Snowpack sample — Loveland Pass, Silver Plume, Colorado, USA (1/12/25, 11:40 AM MST)
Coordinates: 39.66, -105.88
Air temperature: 7 °F
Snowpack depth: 140 cm
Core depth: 10 cm
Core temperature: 41 °F
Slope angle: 11°, slope face: 30°
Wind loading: high
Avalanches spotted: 2
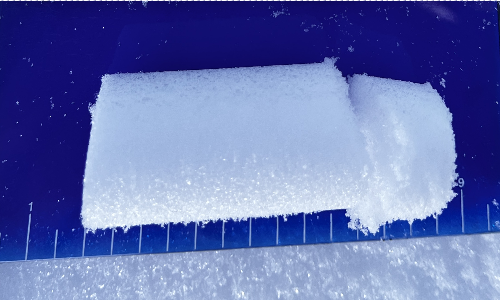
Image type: core
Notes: Pilot using slightly modified coring method that took too large segment for snow profile picturing, advised not to use in higher level models. Two avalanche on south face nearby, partially cloudy with light snow in the last 24 hours. Lots of wind loading on eastern features.